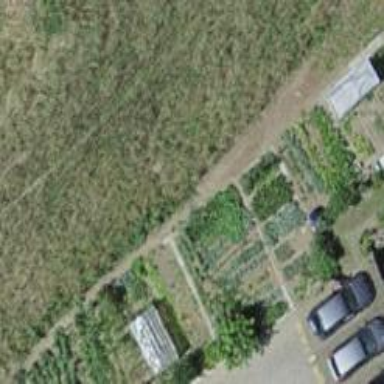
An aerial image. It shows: Garden that is leisure land.